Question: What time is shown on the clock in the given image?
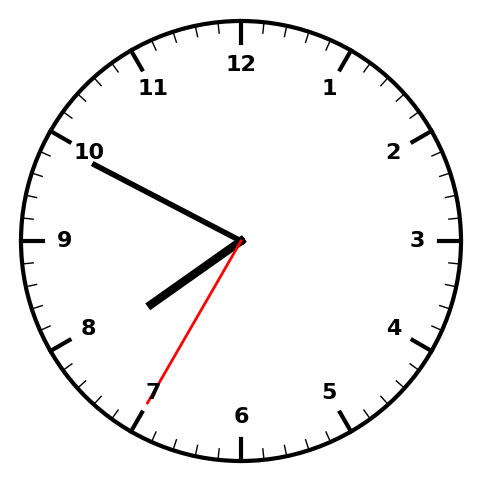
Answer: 07:49:35